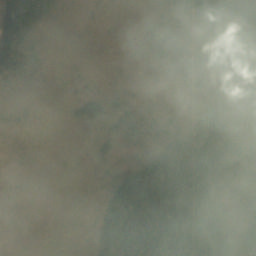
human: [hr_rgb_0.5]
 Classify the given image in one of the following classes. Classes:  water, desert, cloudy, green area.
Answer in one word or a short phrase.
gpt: cloudy